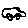
Label: car